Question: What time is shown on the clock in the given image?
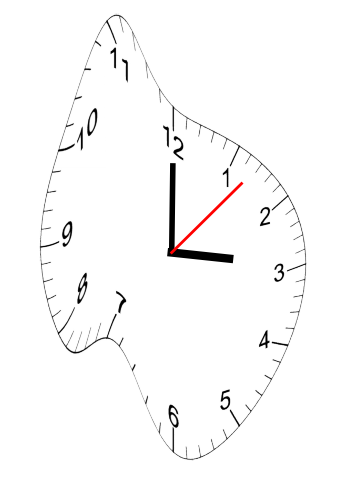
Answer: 03:00:07